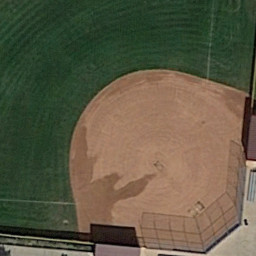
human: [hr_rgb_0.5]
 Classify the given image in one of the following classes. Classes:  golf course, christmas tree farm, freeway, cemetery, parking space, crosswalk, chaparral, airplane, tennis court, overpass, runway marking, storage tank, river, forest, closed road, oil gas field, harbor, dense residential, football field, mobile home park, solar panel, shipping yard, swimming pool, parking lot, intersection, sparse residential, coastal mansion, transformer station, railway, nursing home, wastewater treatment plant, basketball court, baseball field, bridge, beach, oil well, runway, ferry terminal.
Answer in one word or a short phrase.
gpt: baseball field